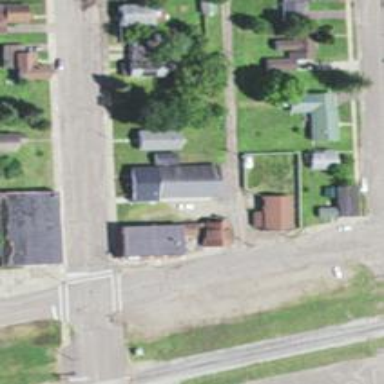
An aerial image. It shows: Alley classified as service road.